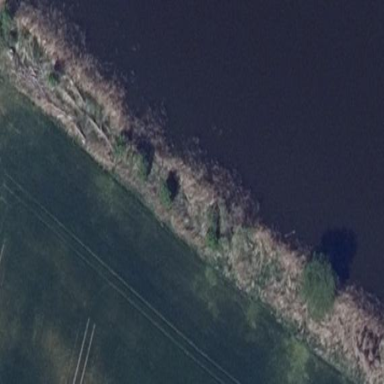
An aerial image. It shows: Reedbed in wetland area.